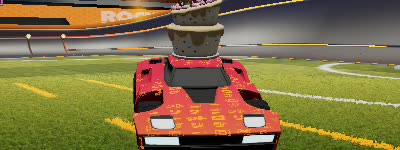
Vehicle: breakout